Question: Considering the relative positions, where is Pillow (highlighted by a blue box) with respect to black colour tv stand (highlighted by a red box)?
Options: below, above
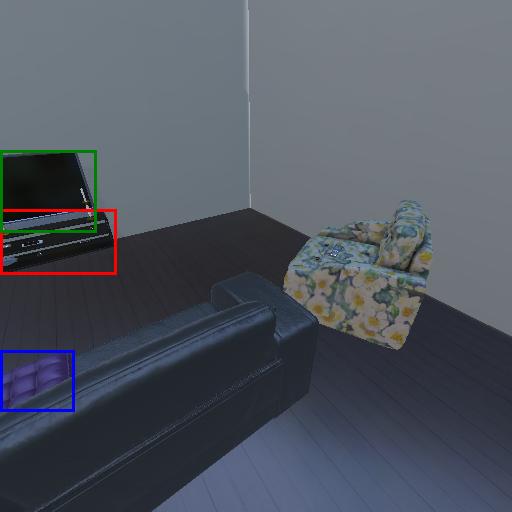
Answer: below